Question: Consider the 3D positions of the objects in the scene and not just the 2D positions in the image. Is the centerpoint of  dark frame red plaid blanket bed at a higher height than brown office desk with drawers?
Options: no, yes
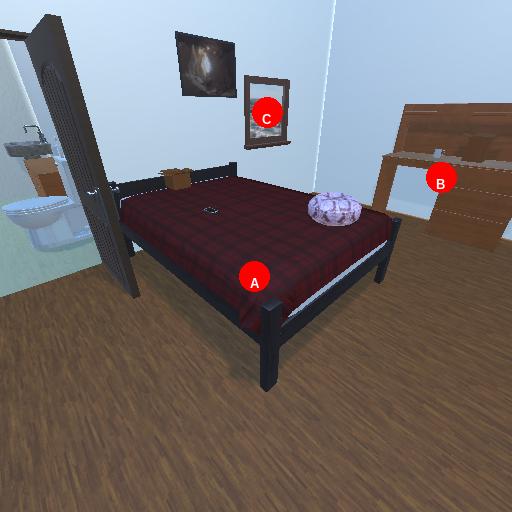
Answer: no